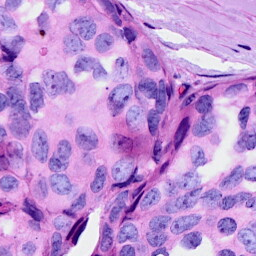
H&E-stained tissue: Breast